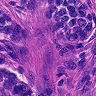
Metastatic tissue present: yes